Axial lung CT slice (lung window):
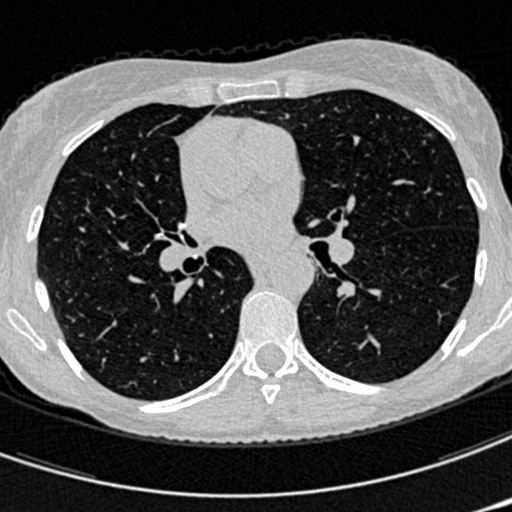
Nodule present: no